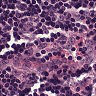
Metastatic tissue present: no